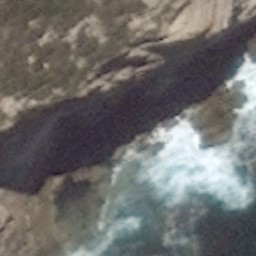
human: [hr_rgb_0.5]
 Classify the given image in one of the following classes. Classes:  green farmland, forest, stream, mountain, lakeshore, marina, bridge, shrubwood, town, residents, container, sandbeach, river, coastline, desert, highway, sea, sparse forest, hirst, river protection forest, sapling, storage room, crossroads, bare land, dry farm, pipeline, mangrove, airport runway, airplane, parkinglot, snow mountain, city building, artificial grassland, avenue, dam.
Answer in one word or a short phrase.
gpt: coastline